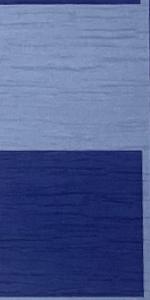
Label: Empty